Question: I have an image that I need to display a form in it,but when I add more tags and text it becomes messy :

here is my code :
'''
.box {
width: 650px;
padding-right: 15px; /* the gap on the right edge of the image (not content padding) */
margin: 20px auto; /* use to position the box */
z-index: 10;
position: absolute;
top: 100px;
left: 230px;
}
.box_head {
background-position: top right;
margin-right: -15px; /* pull the right image over on top of border */
padding-right: 40px; /* right-image-gap + right-inside padding */
}
.box_head h2 {
background-position: top left;
margin: 0; /* reset main site styles*/
border: 0; /* ditto */
padding: 25px 0 15px 40px; /* padding-left = image gap + interior padding ... no padding-right */
height: auto !important; height: 1%; /* IE Holly Hack */
}
.box_body {
background-position: bottom left;
margin-right: 25px; /* interior-padding right */
padding: 15px 0 15px 40px; /* mirror .cssbox_head right/left */
}
'''
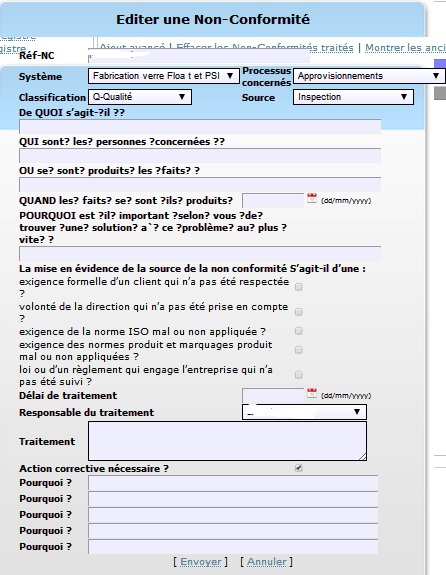
Answer: I would suggest you use an image editor and then slice your images to the components.
After that, put the images in '' tags and next to them are input controls. By doing this way, it would be easier to control the layout using CSS.